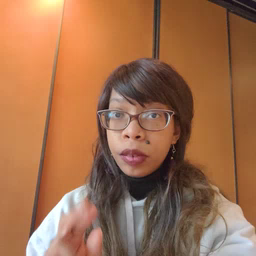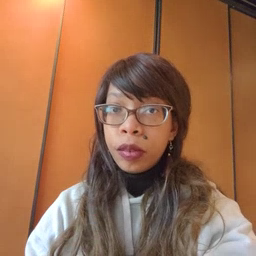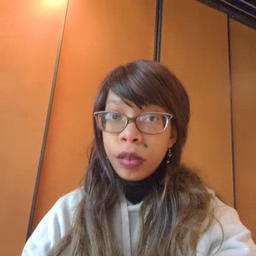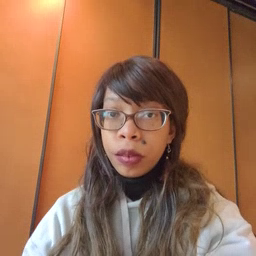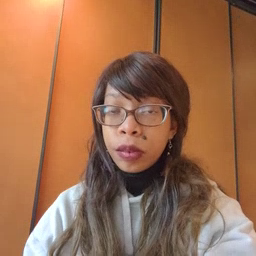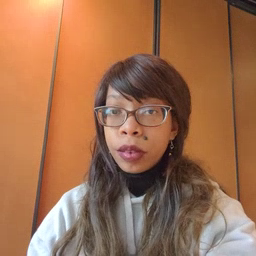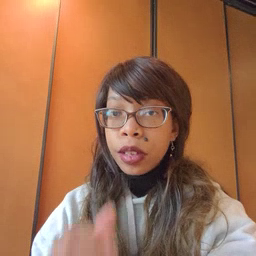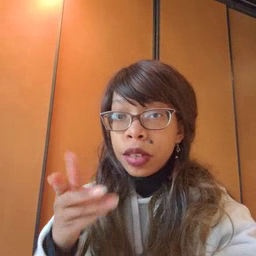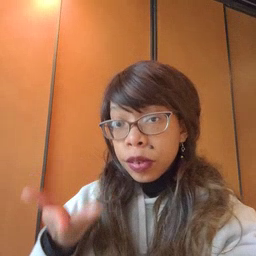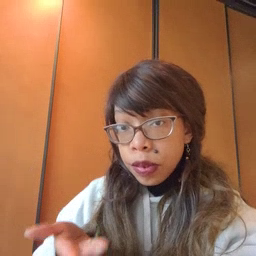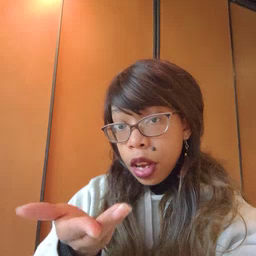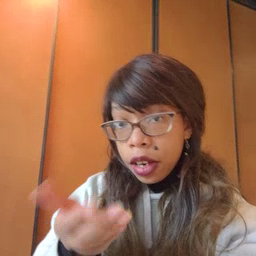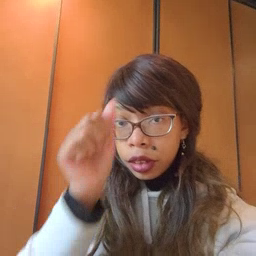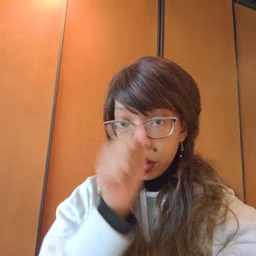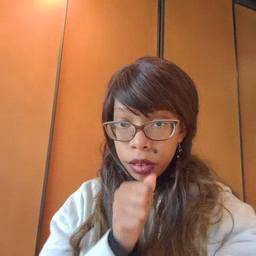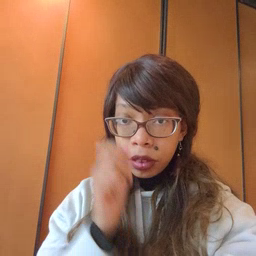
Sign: mitten